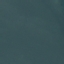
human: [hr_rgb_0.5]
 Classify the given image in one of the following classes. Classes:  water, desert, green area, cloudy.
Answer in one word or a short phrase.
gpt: water